Question: Is it possible to configure a HazelcastClient with 2 different TCP/IP clusters for the same HazelcastInstance? (I have the split-brain syndrome and i want the second cluster to be a backup cluster).
I'm asking if it's possible for the same ClientConfig to specify 2 TCP/IP addresses (wich are indeed 2 different harware Virtual IP Addresses (VIPAs)) as if they were 2 simple cluster members pertaining to the same cluster group? I mean, is there any problem in specifying a single VIPA address instead of specifying all of the members IP addresses?
I thinks it would be better explained with an image.

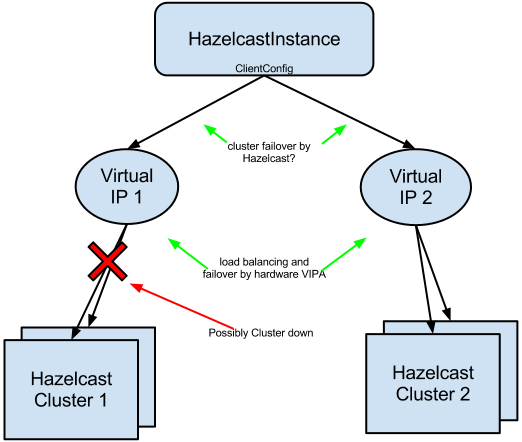
Answer: Yes you can but if you also need the data (of 2 clusters) to be synchronized then you should use wan-replication.
See:
<URL>